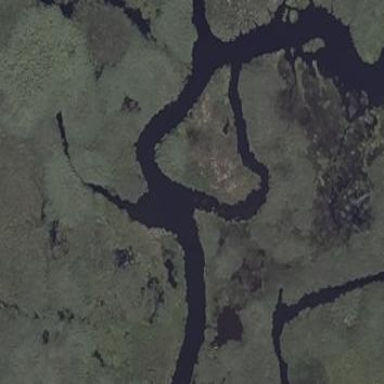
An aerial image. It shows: Saltmarsh wetland.